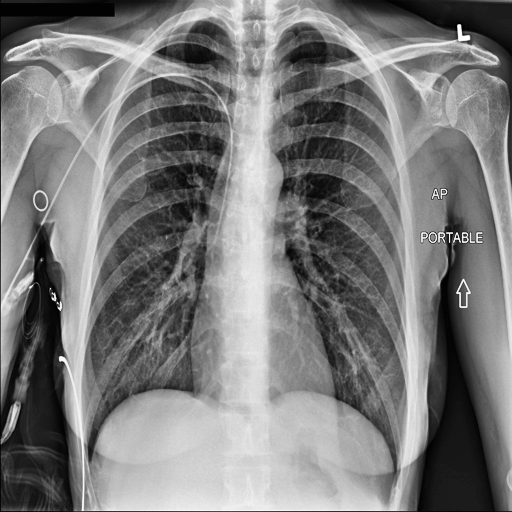
Finding: NORMAL